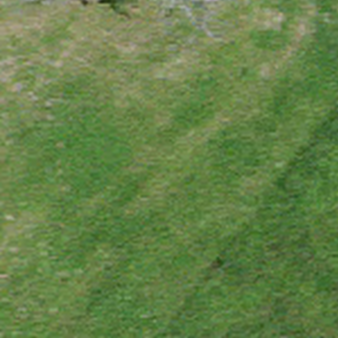
Label: other